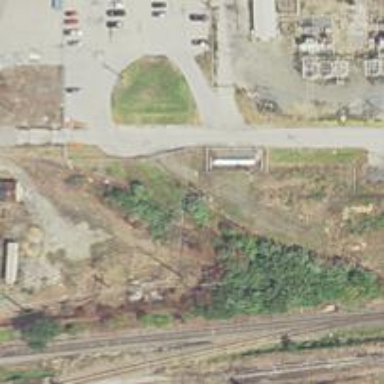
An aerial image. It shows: Disused railway spur line.